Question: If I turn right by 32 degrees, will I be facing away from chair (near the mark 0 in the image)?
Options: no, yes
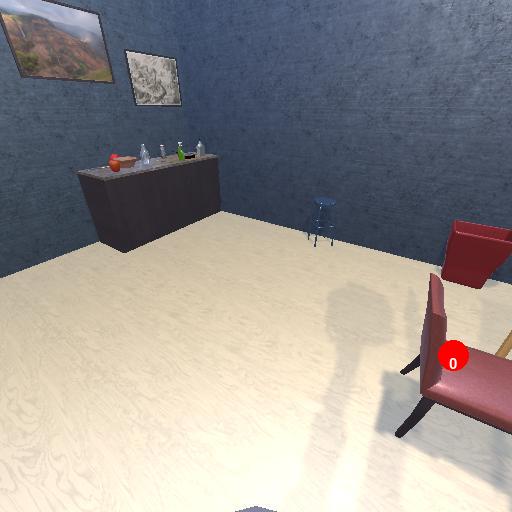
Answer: no